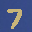
Label: 7